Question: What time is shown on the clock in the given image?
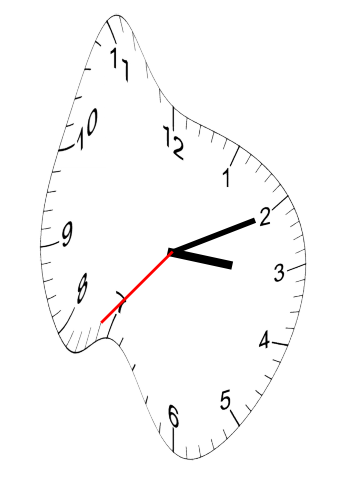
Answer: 03:10:37